Field crop: maize
Growth stage: 2
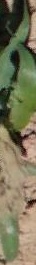
Species: maize